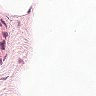
Metastatic tissue present: no